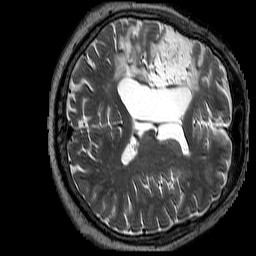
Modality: T2w
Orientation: axial
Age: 55
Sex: male
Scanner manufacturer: siemens
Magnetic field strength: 3 T
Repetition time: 3.2 s
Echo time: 0.354 s